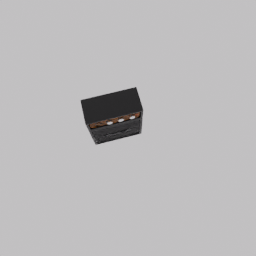
Label: electronics